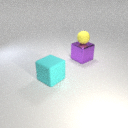
large purple metal cube below small yellow rubber sphere